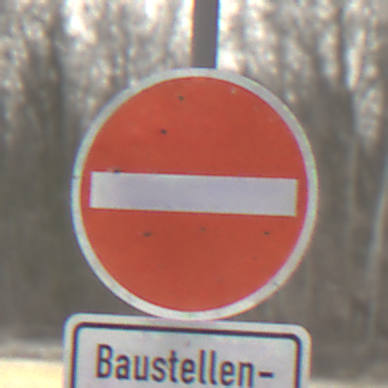
Verkehrszeichen: VerbotDerEinfahrt
Zusatzzeichen unten: SonstigeFahrzeugePersonengruppenFrei1
Umgebung: Outdoor, Nature
Tageszeit: MorningAfternoon
Wetter: PartlyCloudy
Licht: Natural
Jahreszeit: Winter
Kontrast: MediumContrast